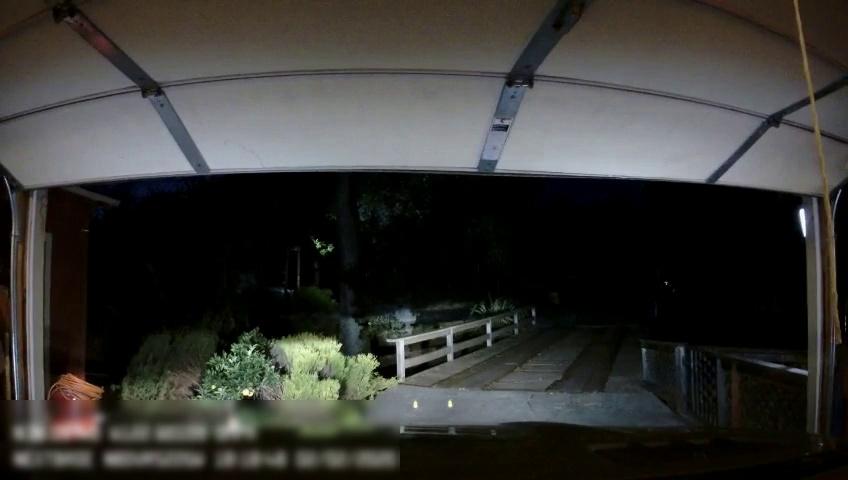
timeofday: Night
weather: Other
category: Drivable Space
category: Drivable Space